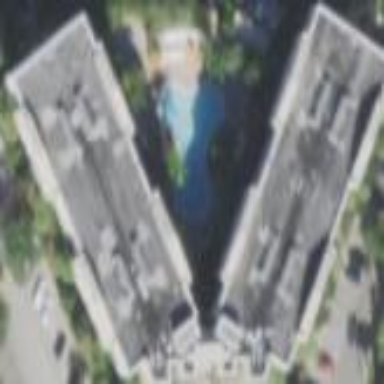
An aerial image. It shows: Apartment building designed for tourism.